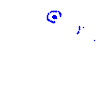
Particle: electron